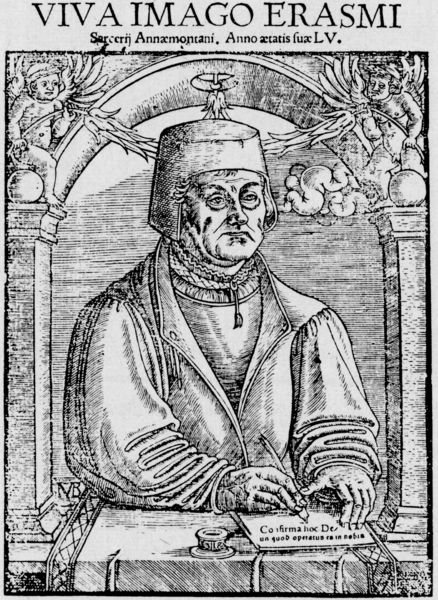
Titel: Bildnis des Erasmus Sarcerius
Künstler: Martin Brosamer
Institution: (Seriendruck)
Schlagwörter: feder, flügel, hand, himmel, mann, umhang, weiß, wolken, fenster, finger, hut, nase, pfeiler, schwarz, säulen, tisch, tische, zeichnung, tuch, wolke, haube, alt, jacke, kappe, mütze, tresen, arme, augen, falten, gesicht, kragen, ärmel, bild, bildnis, halskrause, hände, portrait, porträt, kirche, mantel, decke, blatt, girlande, engel, putte, putto, kopfbedeckung, schrift, papier, bogen, kette, grafik, graphik, rundbogen, ornamente, kordel, faltenwurf, halskette, tor, tusche, philosoph, druck, schwarzweiss, schraffur, radierung, stich, text, kugeln, fass, mürrisch, stift, tinte, leben, brief, schreiben, schreiber, tintenfass, schreibt, putten, kupferstich, lat, putti, schalter, beamter, dokument, bändel, federkiel, latein, lateinisch, rotterdam, gewandt, erasmus, erasmus von rotterdam, petschaft, imago, müzte, erasmi, mb, irlande, 54, lebenswerk, üfeiler, bogen engel wolke